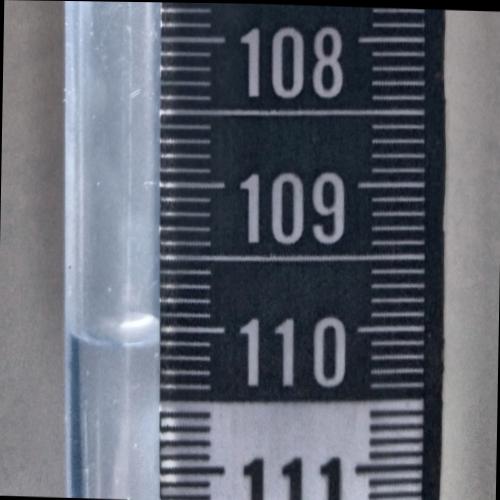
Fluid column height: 110.1 cm